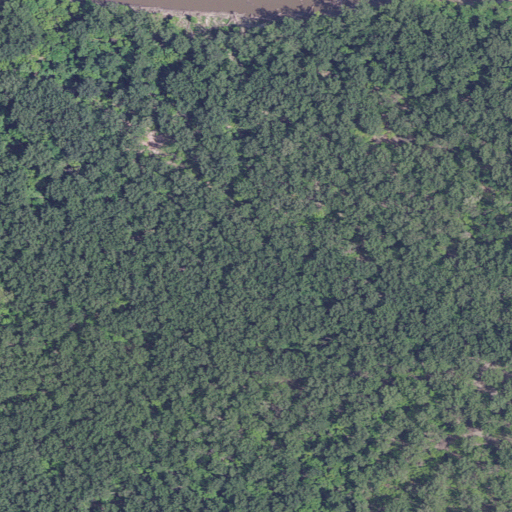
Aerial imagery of island in Missouri named Johnson Island containing woody wetlands and open water